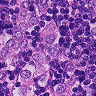
Metastatic tissue present: yes